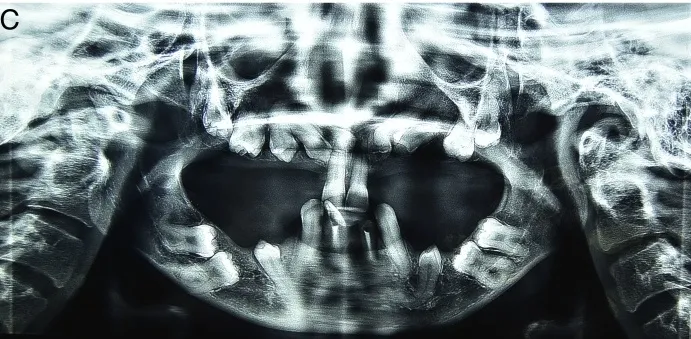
Preoperative radiographs of a 24-year-old woman with cleidocranial dysplasia. . C. A panoramic radiograph shows multiple retained deciduous teeth, unerupted permanent teeth, and reduced maxillary bone height.
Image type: radiology (x_ray)